Question: My ideas are:
> - Breaking image into squares and removing borders, surely other techniques!- Imagemagick: crop (instructions <URL>, remove
certain borders -- this may take a
lot of time to locate the grid, image detection
problem (comparing white/black here) -- or there may be some magic wand style filter. - Python: you probably need this'from PIL import Image'.
Obivously, Gimp's eraser is the wrong way to solve this problem since it's slow and error-prone. How would you remove the grid programmatically?

<URL>
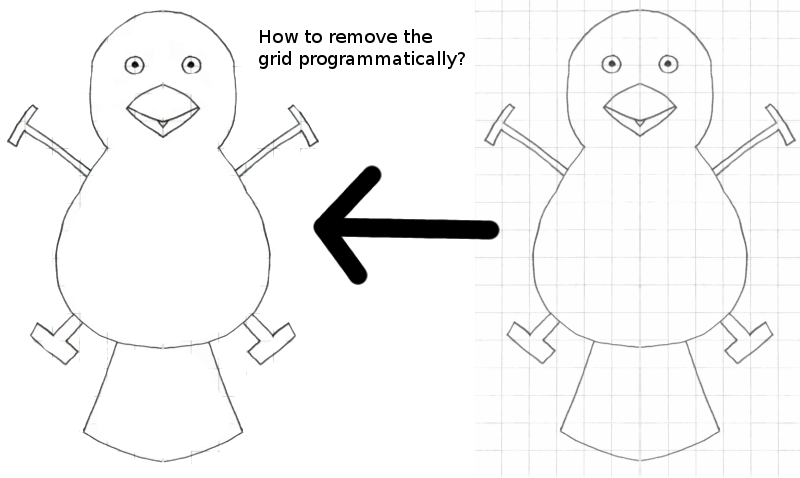
Answer: If all images consist of black lines over a gray grid, you could adjust the white threshold to remove the grid (e.g. with ImageMagick):
'''
convert -white-threshold 80% with-grid.png without-grid.png
'''
You will probably have to experiment with the exact threshold value. 80% worked for me with your sample image. This will make the lines pixelated. But perhaps resampling can reduce that to an acceptable amount, e.g. with:
'''
convert -resize 200% -white-threshold 80% -resize 50% with-grid.png without-grid.png
'''